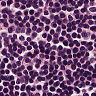
Metastatic tissue present: no